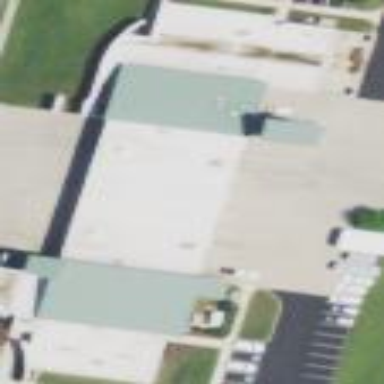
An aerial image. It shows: Fire station building.